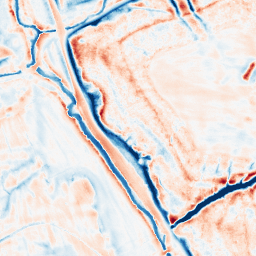
Category: edge_preserving
Decomposition family: bilateral
Decomposition parameters: d: 21
sigma_color: 100
sigma_space: 25
Upsampling method: quadratic
Upsampling parameters: scale: 4
Upsampling scale: 4